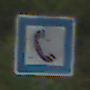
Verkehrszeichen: Fernsprecher
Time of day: Midday
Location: Outdoor (Nature)
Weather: Overcast
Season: Autumn
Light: Natural